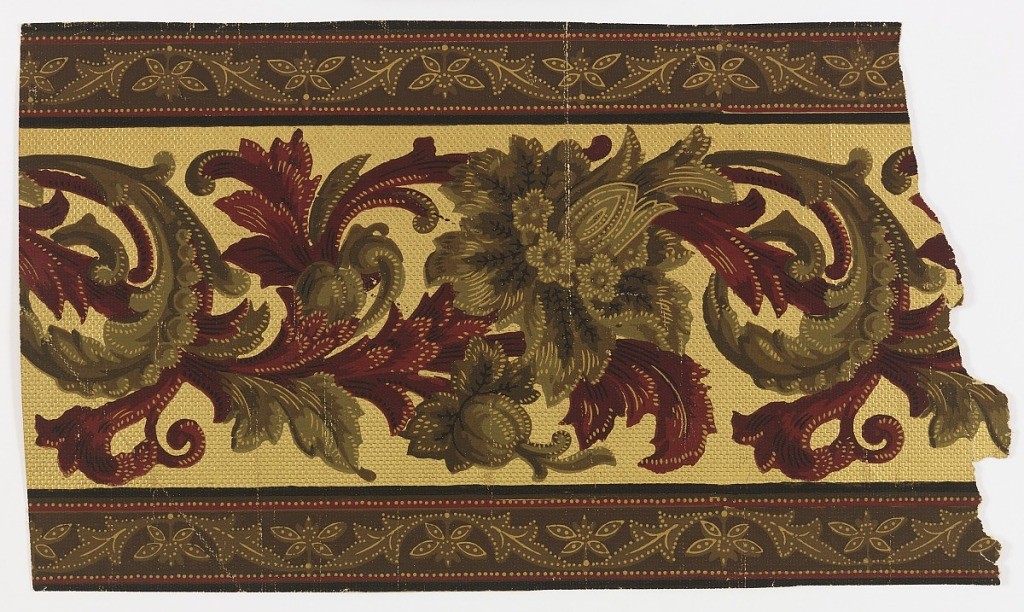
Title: Border
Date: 1870–90
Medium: Block-printed on embossed paper
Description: Frieze on paper embossed with textile weave pattern, brown, green and off-white floral motif interspersed with scrolled red and green foliage; top and bottom banding consists of brown ground, brown and off-white abstract flower and leaf motifs bordered in red with off-white dots. Printed on metallic gold ground.